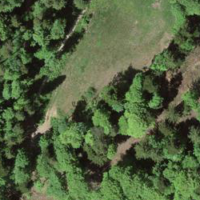
EUNIS habitat code: 43
Species observed at this site:
Epipactis helleborine